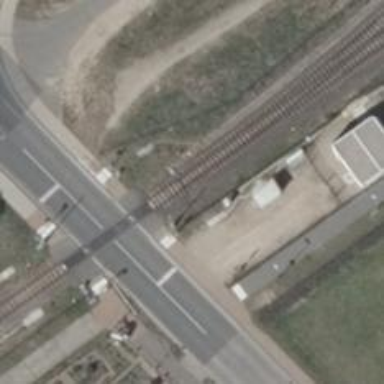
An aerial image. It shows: Railway switch with the turnout side on the left.